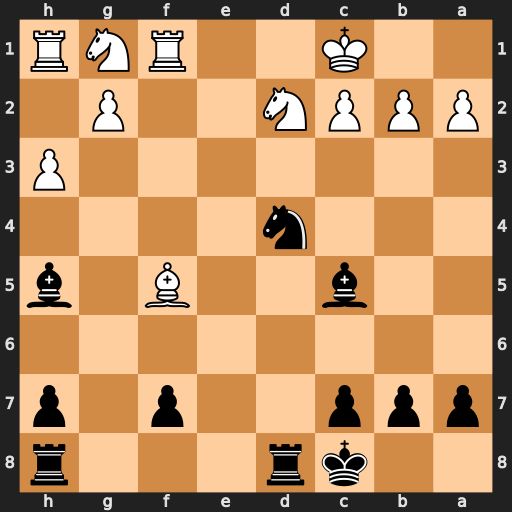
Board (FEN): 2kr3r/ppp2p1p/8/2b2B1b/3n4/7P/PPPN2P1/2K2RNR
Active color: b
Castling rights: -
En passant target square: -
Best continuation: Nxf5 Rxf5 Be3